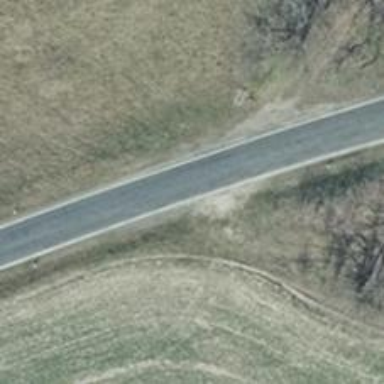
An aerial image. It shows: Secondary road with asphalt surface.